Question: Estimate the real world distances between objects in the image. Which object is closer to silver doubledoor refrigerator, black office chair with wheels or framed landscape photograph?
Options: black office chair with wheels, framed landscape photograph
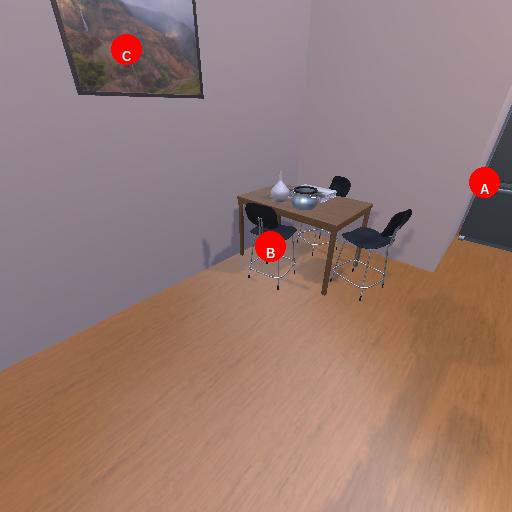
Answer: black office chair with wheels